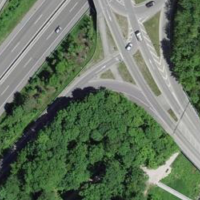
EUNIS habitat code: 57
Species observed at this site:
Chelidonium majus